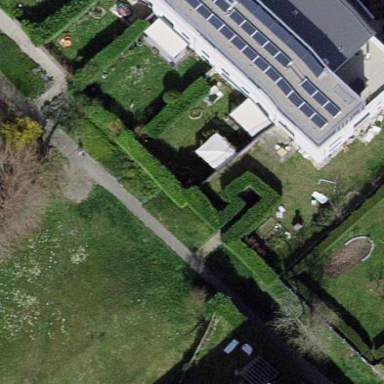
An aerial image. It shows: Garden enclosed by fence.